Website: macys
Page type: delivery-shipping
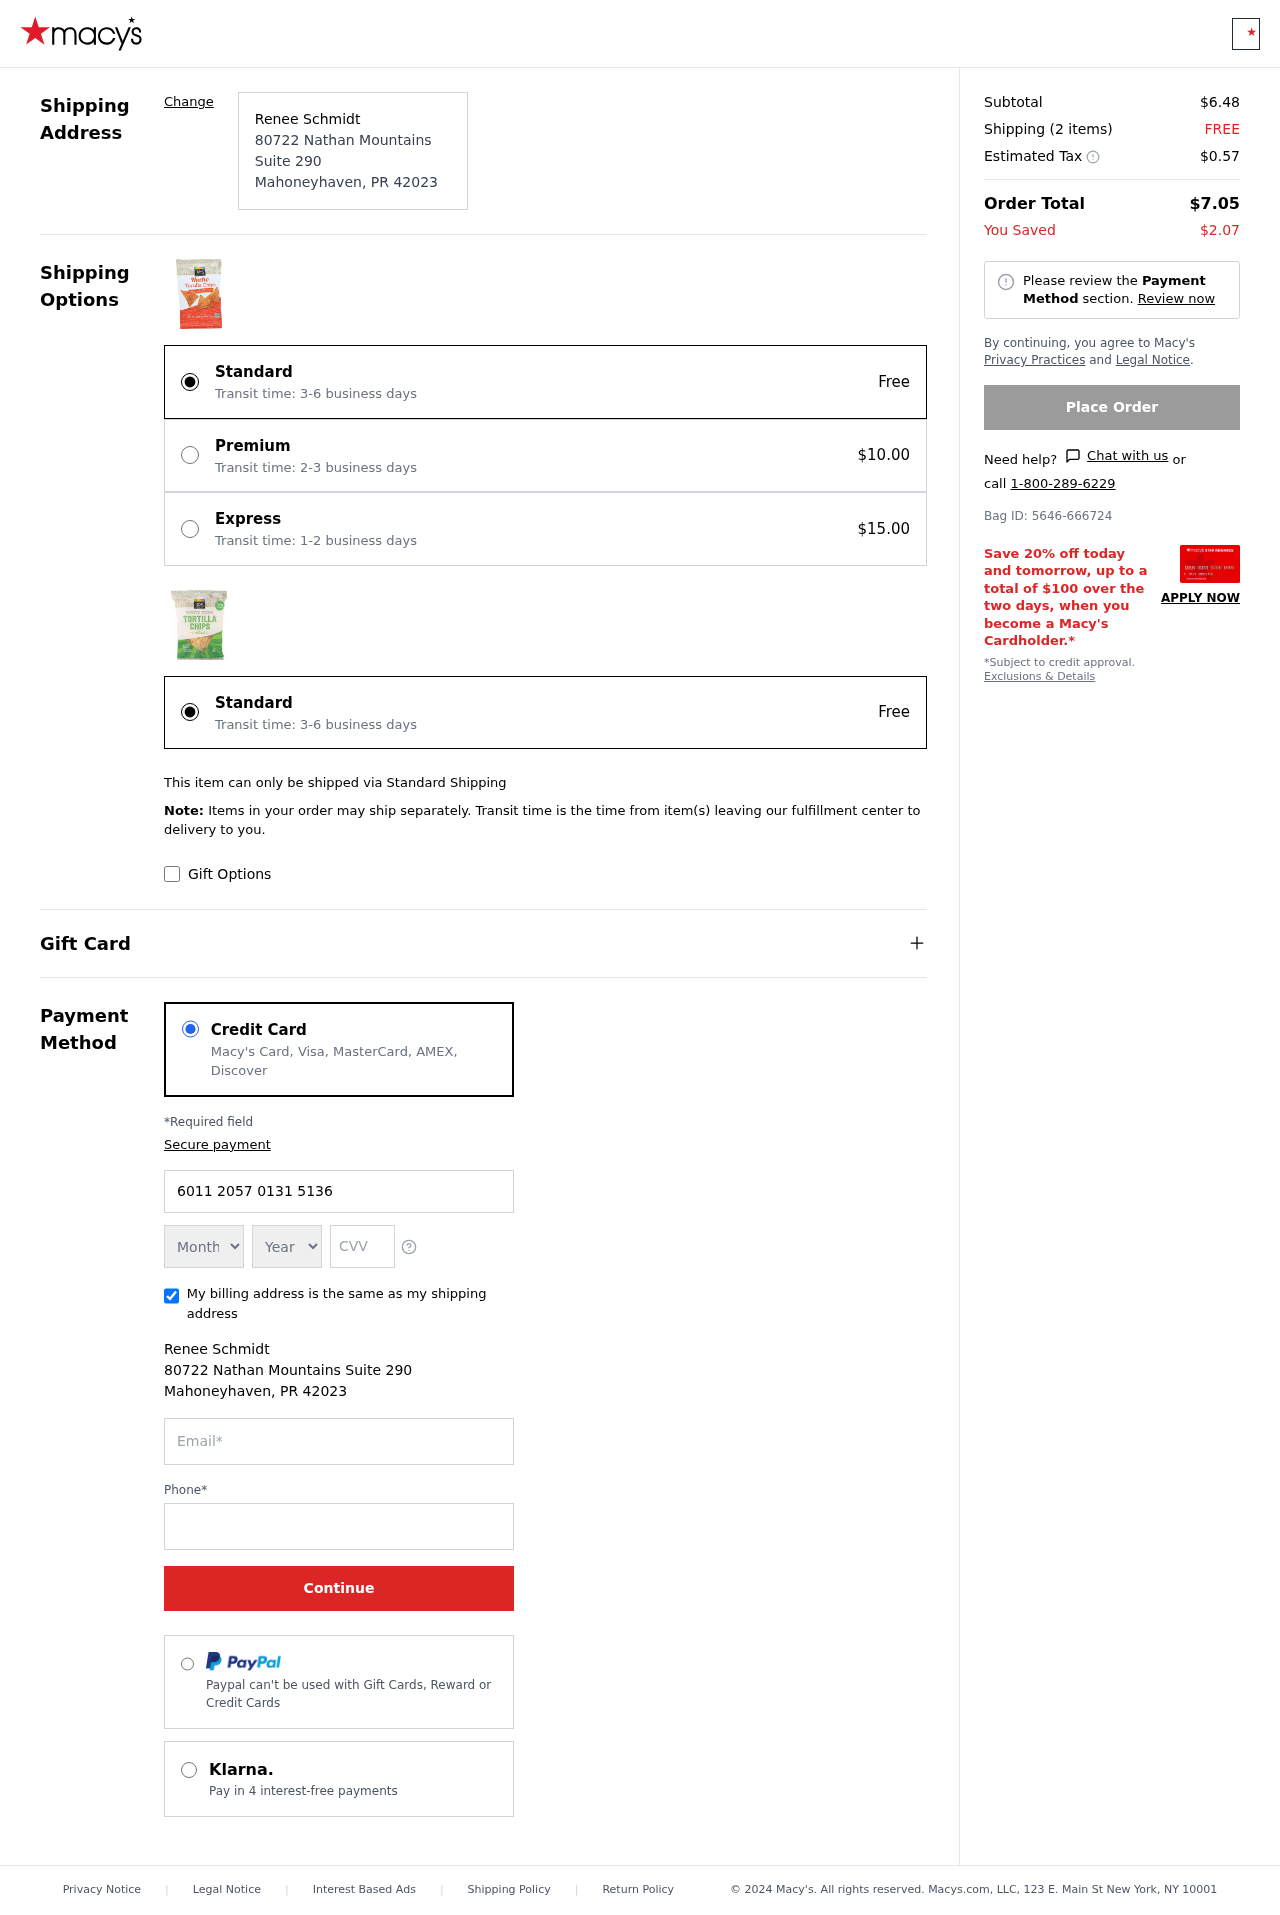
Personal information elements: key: PII_CARD_EXPIRY_MONTH
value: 06
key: PII_CARD_EXPIRY_YEAR
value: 27
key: PII_CITY
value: Mahoneyhaven
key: PII_CITY_STATE_ZIP
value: Mahoneyhaven, PR 42023
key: PII_FULLNAME
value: Renee Schmidt
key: PII_POSTCODE
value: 42023
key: PII_STATE_ABBR
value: PR
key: PII_STREET
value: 80722 Nathan Mountains Suite 290
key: PII_CARD_NUMBER
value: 6011 2057 0131 5136
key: PII_CARD_CVV
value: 873
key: PII_EMAIL
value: rschmidt@hotmail.com
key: PII_PHONE
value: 7107631891
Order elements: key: ORDER_SUBTOTAL
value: $6.48
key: ORDER_NUM_ITEMS
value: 2
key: ORDER_SHIPPING_COST
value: FREE
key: ORDER_TAX
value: $0.57
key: ORDER_TOTAL
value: $7.05
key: ORDER_SAVINGS
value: $2.07
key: ORDER_BAG_ID
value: Bag ID: 5646-666724